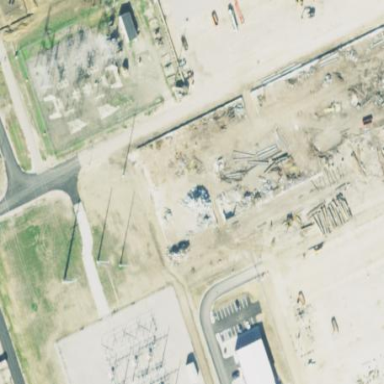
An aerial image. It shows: Power substation.